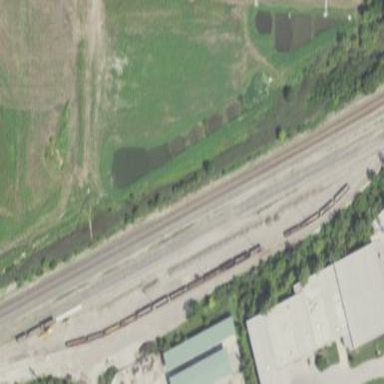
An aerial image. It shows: Yard used for railway services.